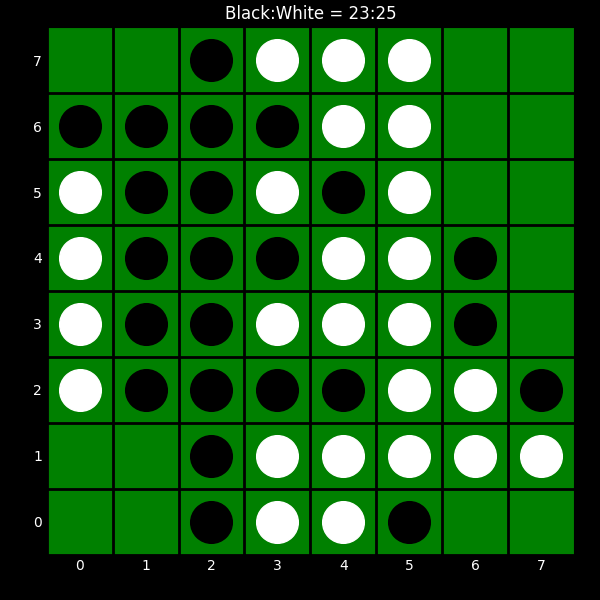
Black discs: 23
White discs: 25